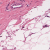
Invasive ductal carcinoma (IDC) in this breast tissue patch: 0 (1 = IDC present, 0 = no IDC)